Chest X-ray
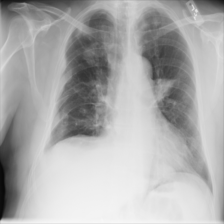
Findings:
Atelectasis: positive
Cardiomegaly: negative
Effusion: negative
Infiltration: positive
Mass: positive
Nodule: negative
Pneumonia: negative
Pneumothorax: negative
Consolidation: positive
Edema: negative
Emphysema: negative
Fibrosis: negative
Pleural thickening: negative
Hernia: negative